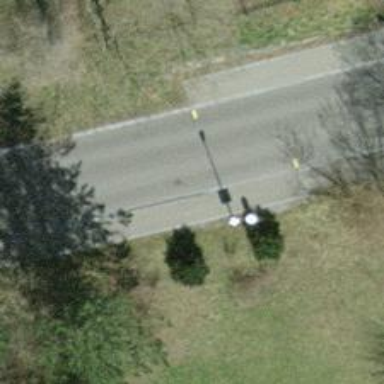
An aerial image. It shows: Bus stop with platform for public transport.